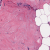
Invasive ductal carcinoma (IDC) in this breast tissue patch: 0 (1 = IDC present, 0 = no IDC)